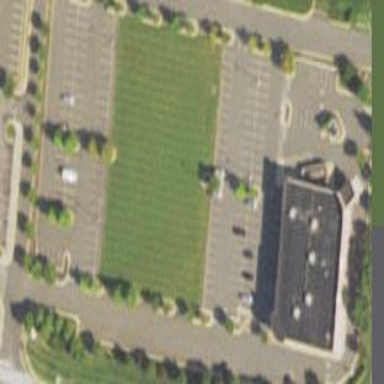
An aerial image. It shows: Parking area with surface.